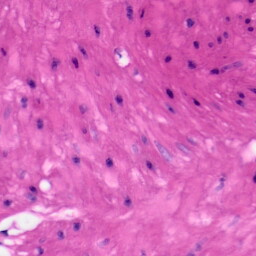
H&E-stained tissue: Skin